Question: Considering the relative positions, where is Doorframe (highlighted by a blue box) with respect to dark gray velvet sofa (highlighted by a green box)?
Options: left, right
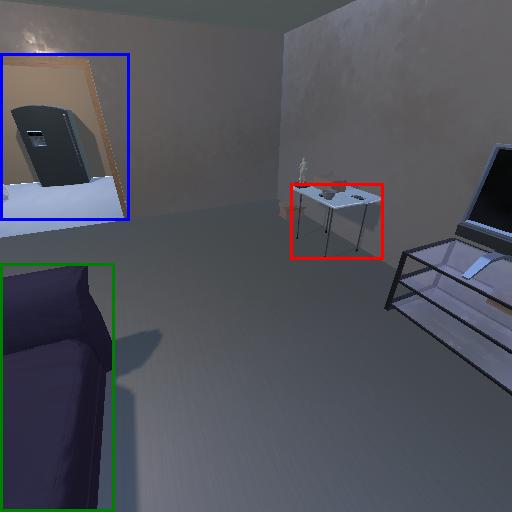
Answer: left